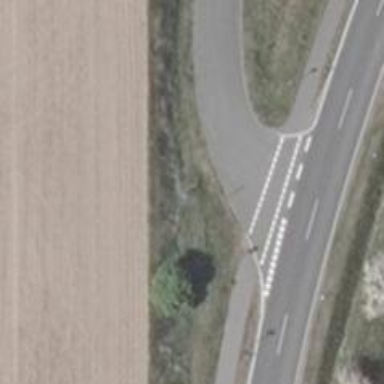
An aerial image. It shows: Road with "give way" sign.